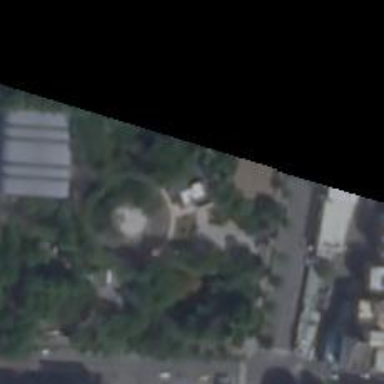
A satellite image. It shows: Arts centre.